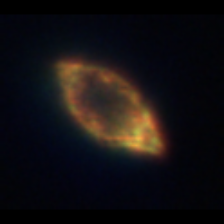
Taxon: Ciliates
Group: Other